Interaction volume radius: 10 \u00c5
Interaction volume height: 15 \u00c5
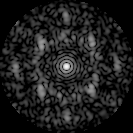
Disorder parameter: 0.6117